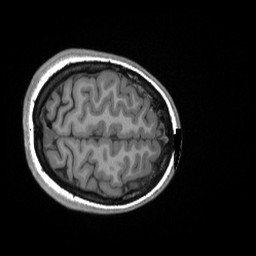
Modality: T1w
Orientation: axial
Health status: ill
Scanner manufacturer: siemens
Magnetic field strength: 3 T
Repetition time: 2.3 s
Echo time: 0.00243 s